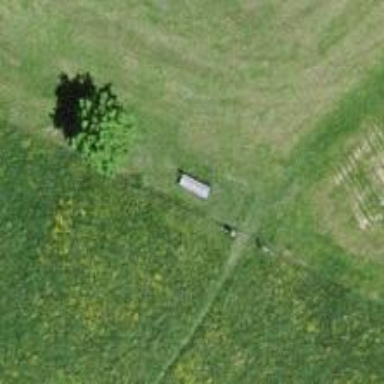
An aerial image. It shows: Bench.